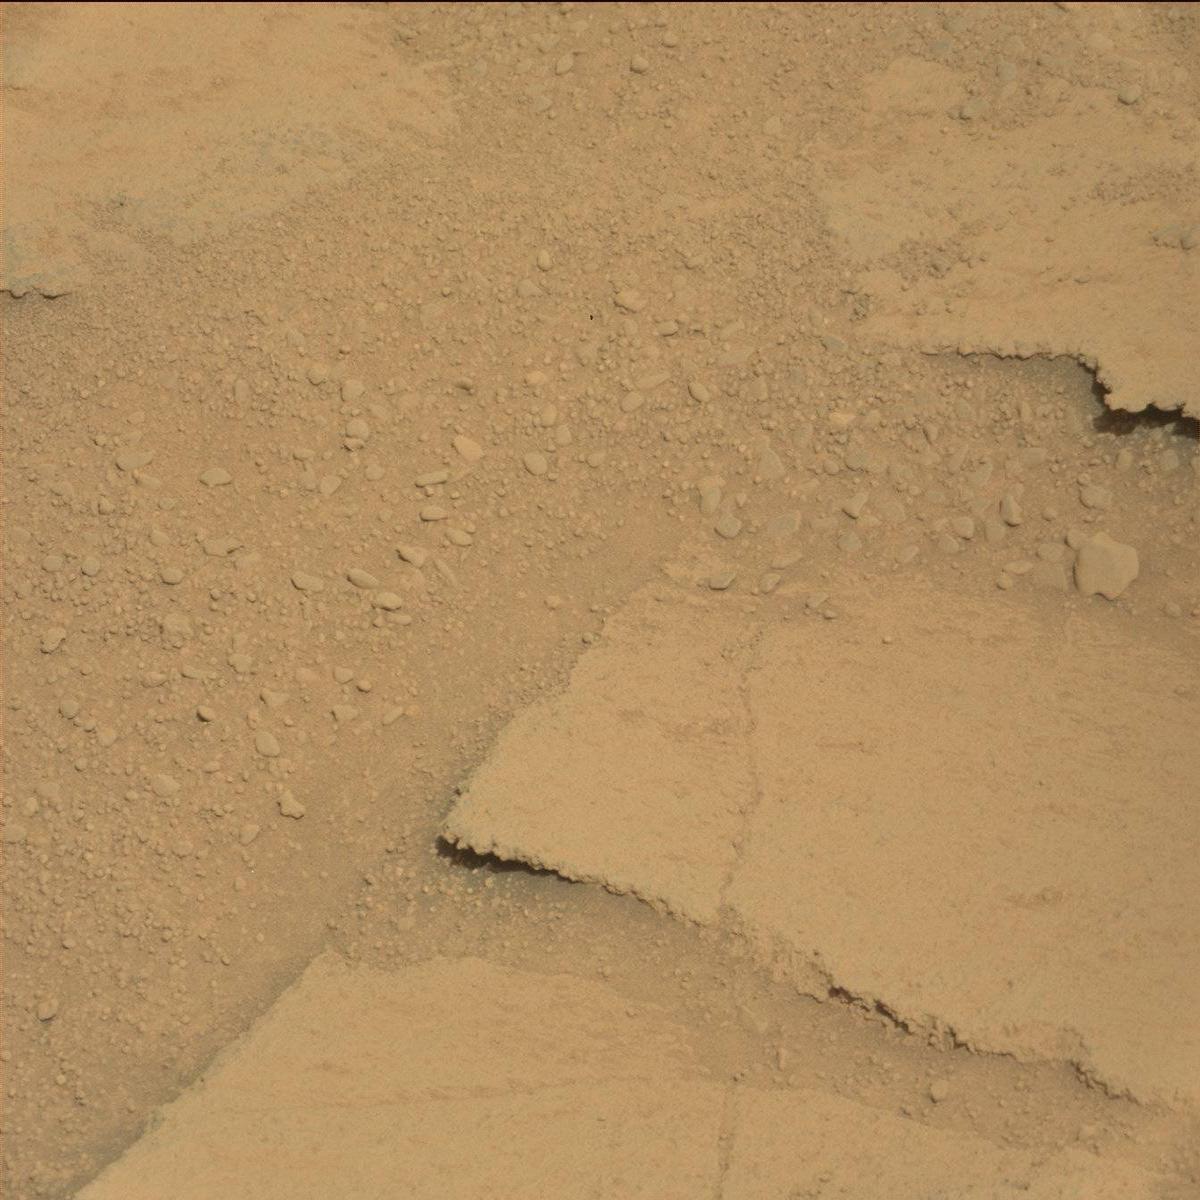
Terrain classes present: Bedrock, Rock, Sand / Soil